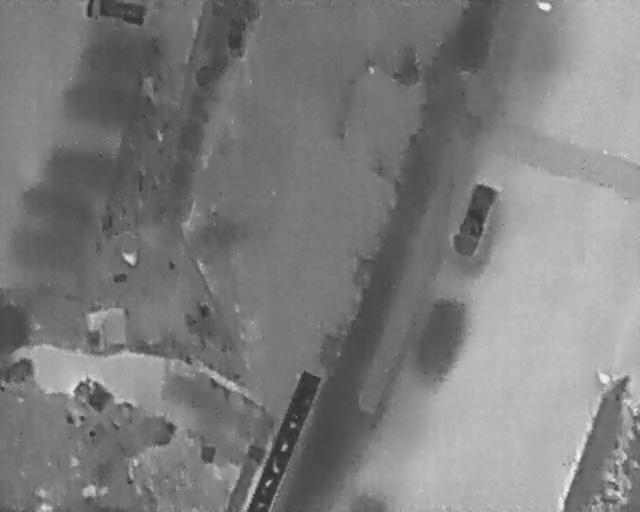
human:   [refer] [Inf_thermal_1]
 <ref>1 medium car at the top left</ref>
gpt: <box>[[15, -3, 19, 8, 2]]</box>